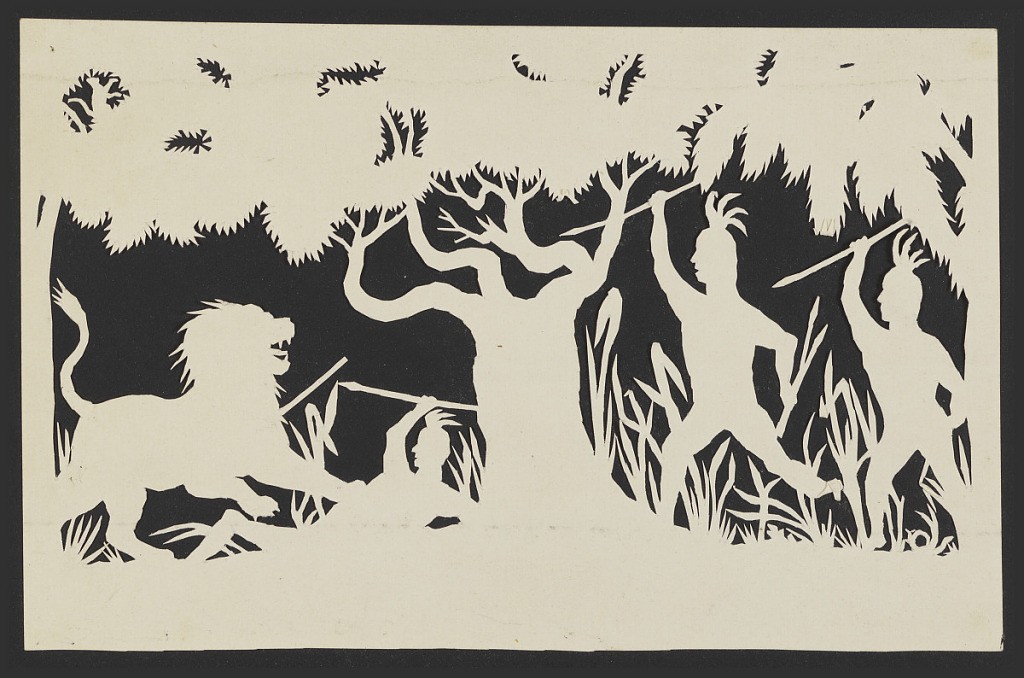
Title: Figures Hunting a Lion
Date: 1850–1875
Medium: Silhouette of white paper, cut out, on black paper mount
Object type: Silhouette
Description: Figures hunting a lion.